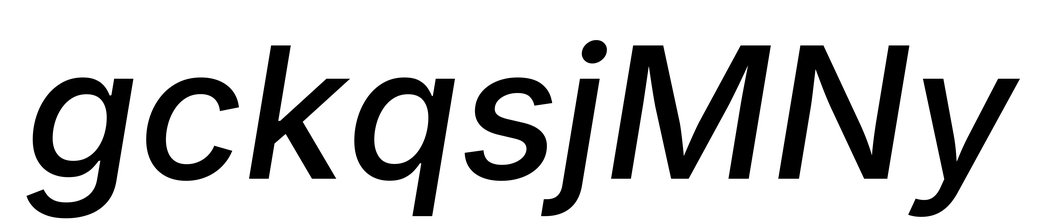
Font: Inter-Italic_Medium_Italic